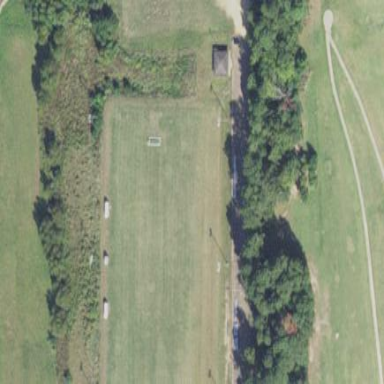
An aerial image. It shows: Soccer pitch for leisure land activities.